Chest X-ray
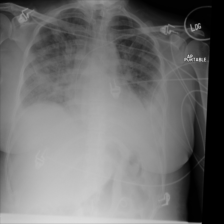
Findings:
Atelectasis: negative
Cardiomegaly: negative
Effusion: positive
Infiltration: positive
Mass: negative
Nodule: negative
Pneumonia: negative
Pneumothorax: negative
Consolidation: negative
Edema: negative
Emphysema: negative
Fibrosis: negative
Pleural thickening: negative
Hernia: negative